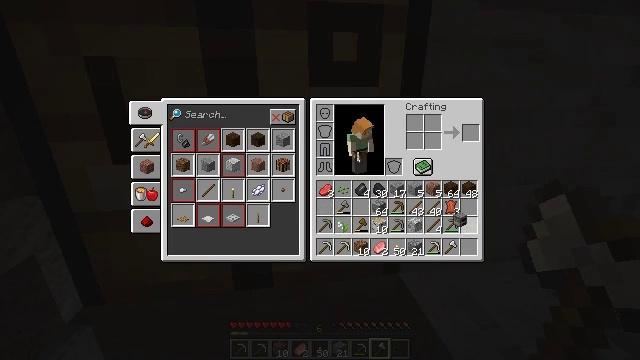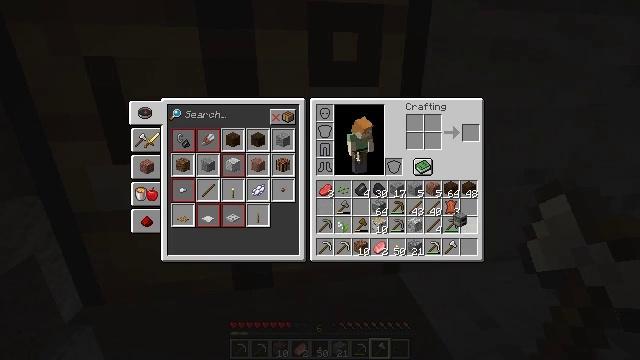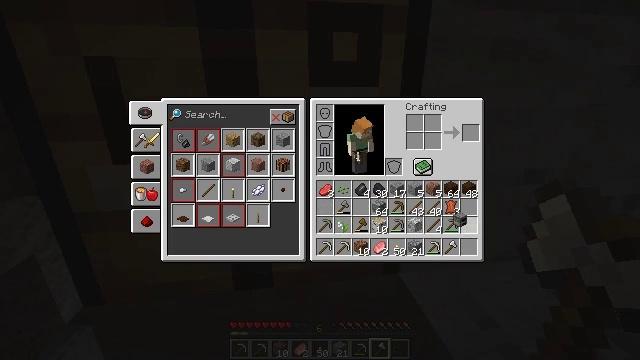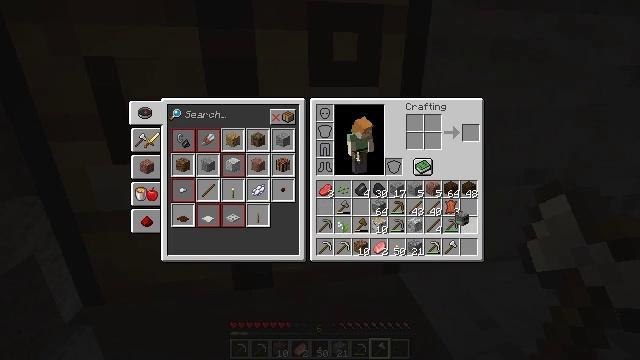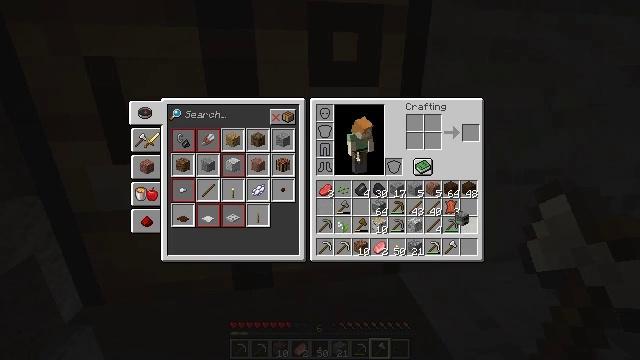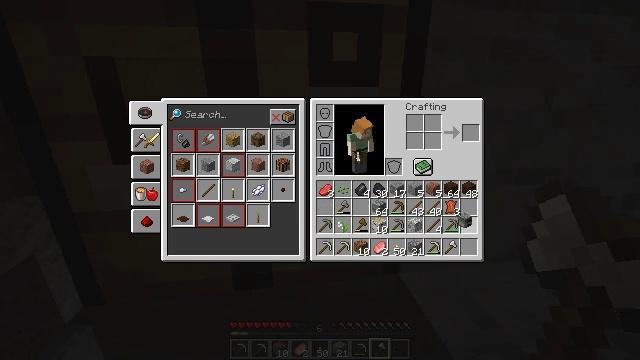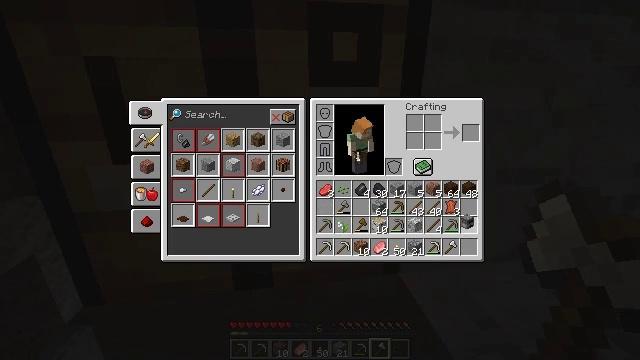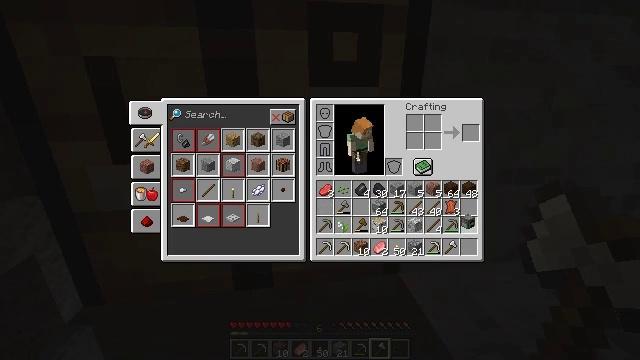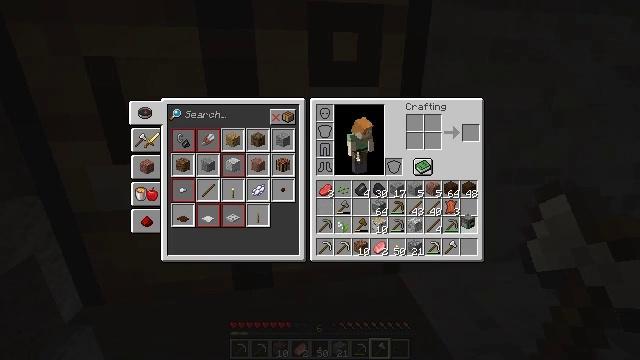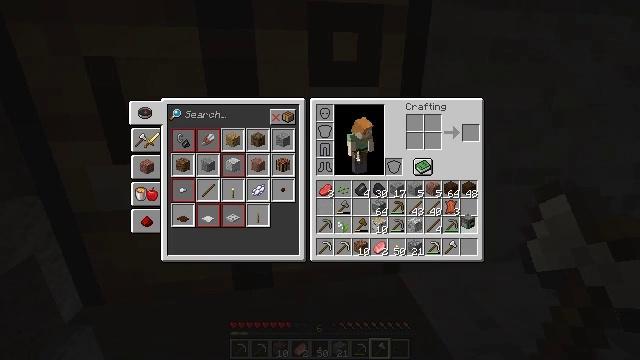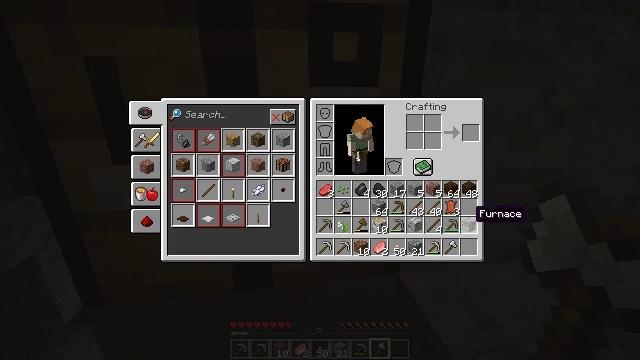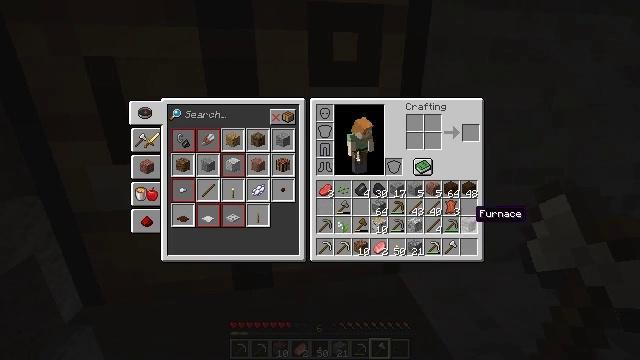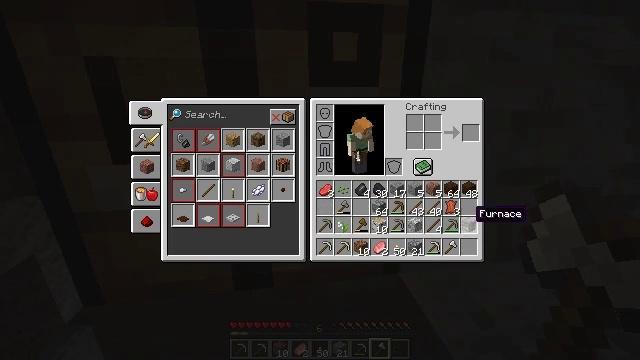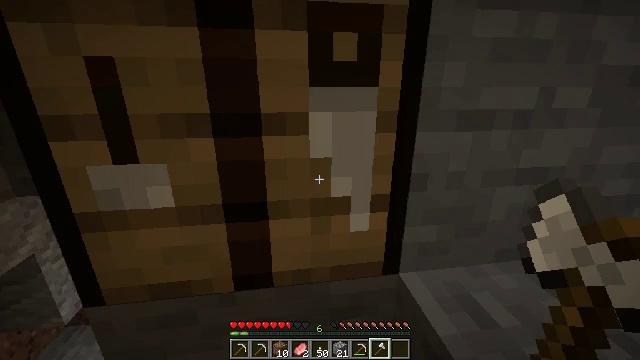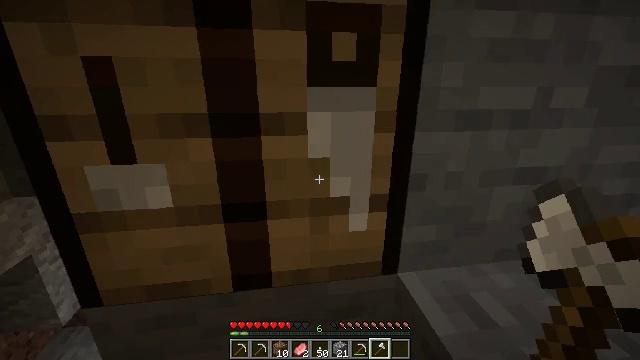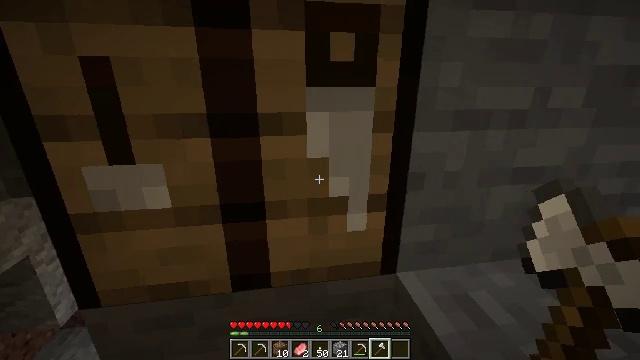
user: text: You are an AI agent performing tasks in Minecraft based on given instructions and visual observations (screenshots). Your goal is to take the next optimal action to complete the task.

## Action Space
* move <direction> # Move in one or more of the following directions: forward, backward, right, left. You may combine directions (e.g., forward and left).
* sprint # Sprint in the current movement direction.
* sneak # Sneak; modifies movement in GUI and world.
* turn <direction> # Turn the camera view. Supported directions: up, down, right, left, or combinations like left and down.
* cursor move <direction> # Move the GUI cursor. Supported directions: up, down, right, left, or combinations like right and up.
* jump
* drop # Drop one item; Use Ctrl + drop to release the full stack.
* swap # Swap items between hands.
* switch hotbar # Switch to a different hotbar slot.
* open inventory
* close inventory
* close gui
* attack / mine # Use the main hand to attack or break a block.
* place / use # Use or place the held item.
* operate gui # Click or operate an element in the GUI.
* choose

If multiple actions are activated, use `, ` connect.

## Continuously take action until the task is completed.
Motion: motion action
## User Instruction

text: Attack the crafting table to break it.
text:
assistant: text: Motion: no_op
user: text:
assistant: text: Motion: no_op
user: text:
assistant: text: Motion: no_op
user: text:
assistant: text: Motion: no_op
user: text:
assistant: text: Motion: no_op
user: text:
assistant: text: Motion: no_op
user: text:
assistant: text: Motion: no_op
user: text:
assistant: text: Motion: operate gui
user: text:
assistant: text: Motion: operate gui
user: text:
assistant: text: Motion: no_op
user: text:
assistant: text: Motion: no_op
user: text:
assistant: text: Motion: no_op
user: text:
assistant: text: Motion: close inventory
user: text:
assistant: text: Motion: close inventory
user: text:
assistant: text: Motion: no_op
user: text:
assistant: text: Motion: no_op
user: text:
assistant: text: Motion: turn left and down
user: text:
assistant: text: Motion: no_op
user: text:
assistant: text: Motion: no_op
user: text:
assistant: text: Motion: no_op
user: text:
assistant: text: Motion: no_op
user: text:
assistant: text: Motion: no_op
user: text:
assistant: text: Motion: no_op
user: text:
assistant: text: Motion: no_op
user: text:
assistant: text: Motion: no_op
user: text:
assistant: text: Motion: no_op
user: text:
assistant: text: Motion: no_op
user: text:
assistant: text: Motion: no_op
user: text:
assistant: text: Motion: no_op
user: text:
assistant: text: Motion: no_op